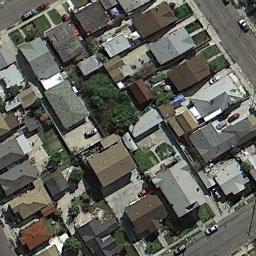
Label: dense_residential